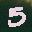
Label: 5